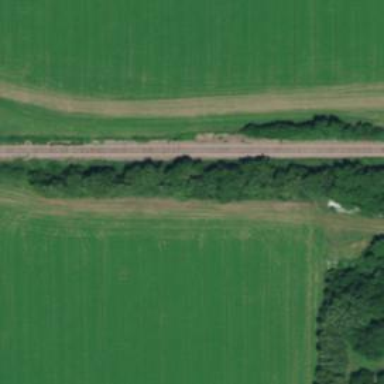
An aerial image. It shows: Railway track.